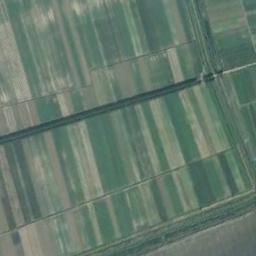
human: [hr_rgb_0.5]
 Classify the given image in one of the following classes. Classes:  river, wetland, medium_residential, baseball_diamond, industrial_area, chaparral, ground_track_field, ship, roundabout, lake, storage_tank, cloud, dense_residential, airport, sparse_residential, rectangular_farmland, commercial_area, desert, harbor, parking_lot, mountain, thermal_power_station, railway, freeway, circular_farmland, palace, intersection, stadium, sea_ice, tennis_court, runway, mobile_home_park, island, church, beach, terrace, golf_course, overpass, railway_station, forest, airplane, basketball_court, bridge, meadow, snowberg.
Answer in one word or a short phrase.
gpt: rectangular_farmland